Question: I need somebody to help me check my coding and give me the solution to get the output.
This is my coding:
'''
class MyThread extends Thread {
private String name, msg;
public MyThread(String name) {
this.name = name;
}
public void run() {
System.out.println("Child Thread : starts its execution");
for (int i = 5 ; i > 0 ; i--) {
System.out.println(name + " says: " + i);
try {
Thread.sleep(2000);
}
catch (InterruptedException ie) {
}
}
System.out.println(name + " finished execution");
}
public static void main(String [] args) {
MyThread mt1 = new MyThread("Main Thread");
MyThread mt2 = new MyThread("Child Thread");
mt1.start();
mt2.start();
}
}
'''
The output should be like this:

But my coding is not working (logic error).
Anyone can help me to get the output as above?
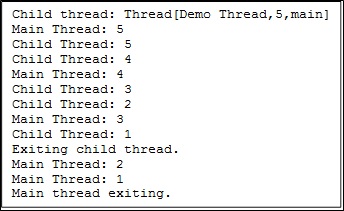
Answer: Try this. I have given comments. Feel free to ask any doubts
'''
public class MyThread extends Thread {
private String name, msg;
private int interval; // to specify the period to be used to take lock. Main thread needs to do it for every iteration whereas childthread should do it for 2 iterations
private static Object lock = new Object(); // to use wait and notify mechanism to get the desired output
private static boolean done = false; // to make sure that if the child thread is done with its tasks then main thread need not wait
public MyThread(String name, int interval) {
this.name = name;
this.interval = interval;
}
public void run() {
int count = 0;
synchronized (lock) {
System.out.println(name+" Thread : starts its execution");
for (int i = 5; i > 0; i--) {
System.out.println(name + " says: " +i);
try {
Thread.sleep(200);
} catch (InterruptedException ie) {}
// Main thread waits for every iteration
// Child thread waits for every 2 iterations
if(!done && ++count % interval == 0) {
lock.notifyAll();
try {
lock.wait();
} catch (InterruptedException e) {
e.printStackTrace();
}
}
}
// Once child thread is done with its iterations, main thread need not wait anymore hence set done to true
done = true;
// to make sure that if the main thread is waiting then give it a signal to finish its tasks with no more waiting
lock.notifyAll();
System.out.println(name + " finished execution");
}
}
public static void main(String[] args) {
MyThread mt1 = new MyThread("Main Thread",1);
MyThread mt2 = new MyThread("Child Thread",2);
mt1.start();
mt2.start();
}
}
'''